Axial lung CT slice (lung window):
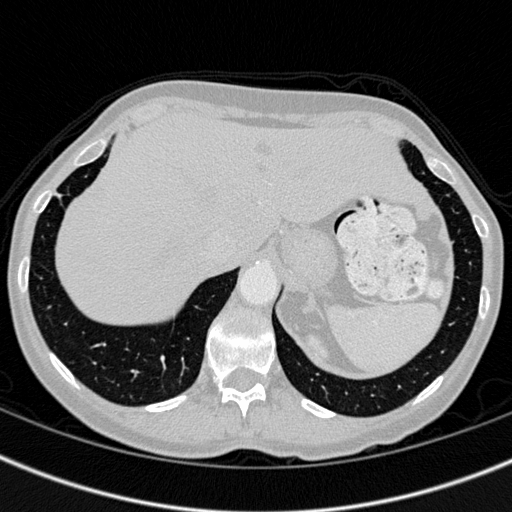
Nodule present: no